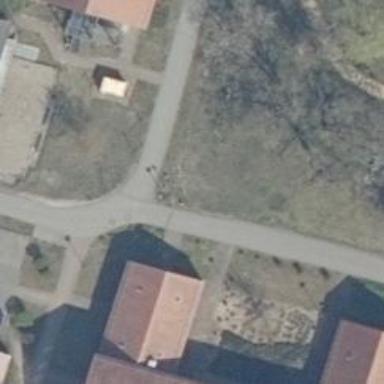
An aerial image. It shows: Living street.